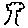
Label: tree